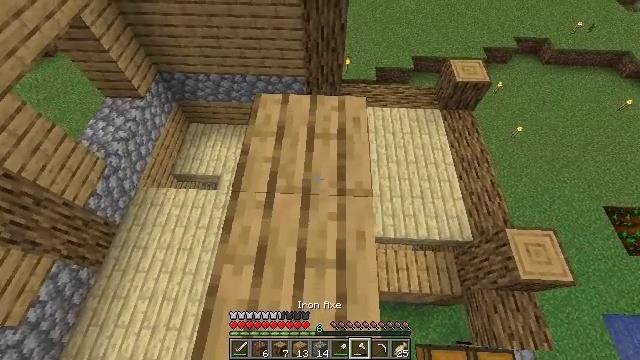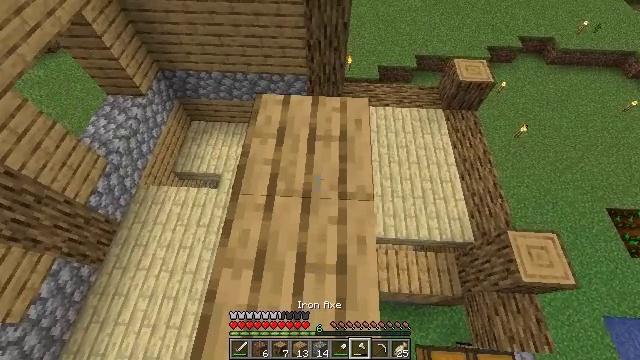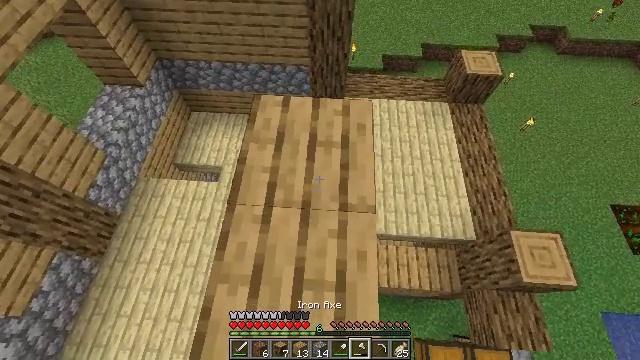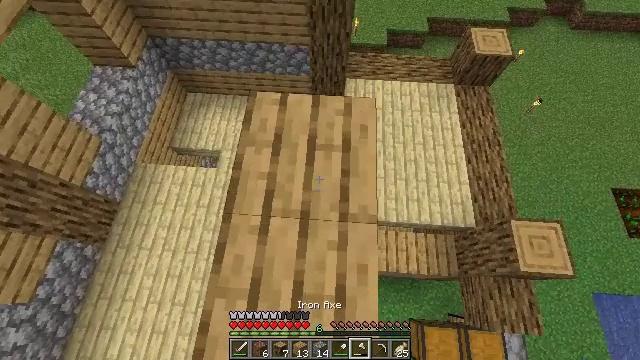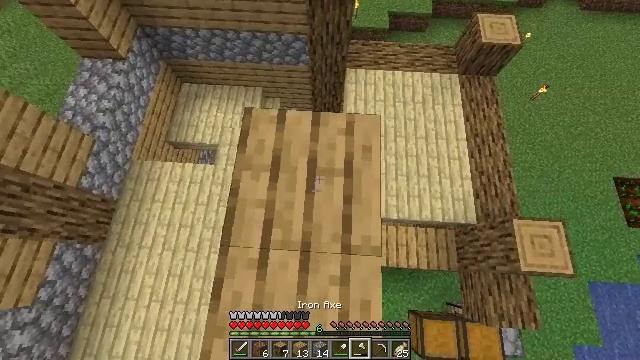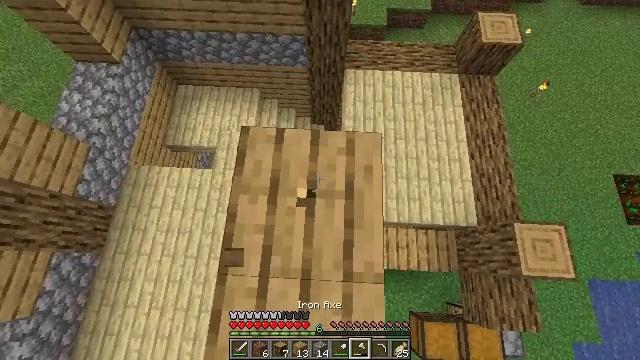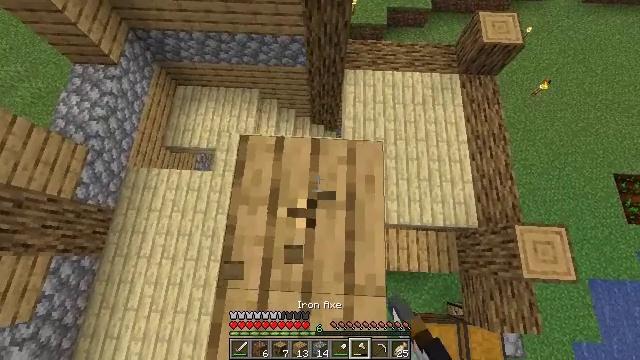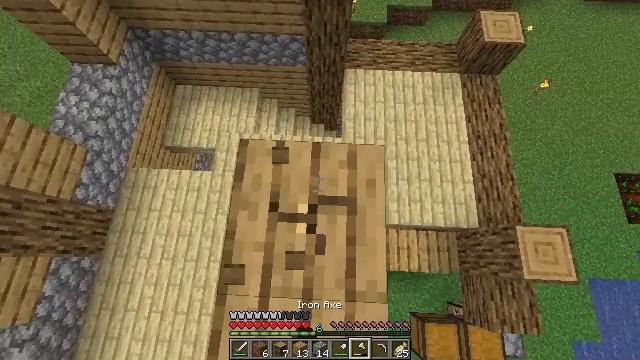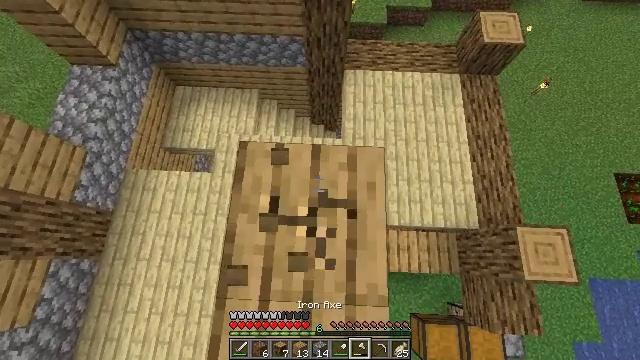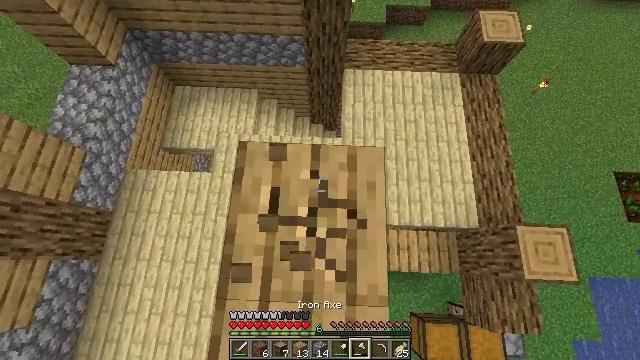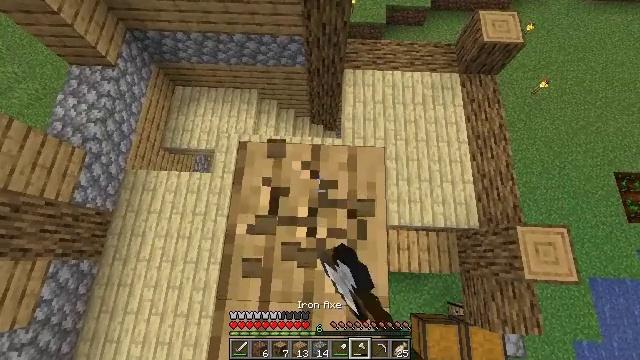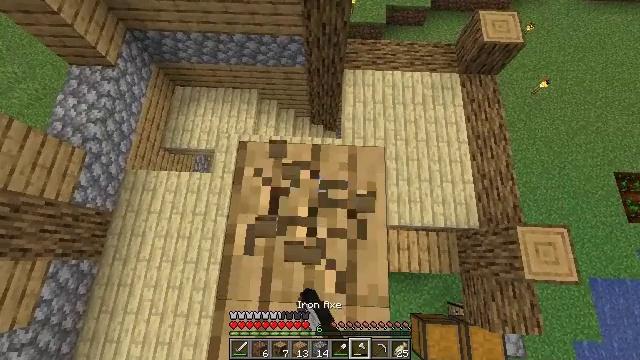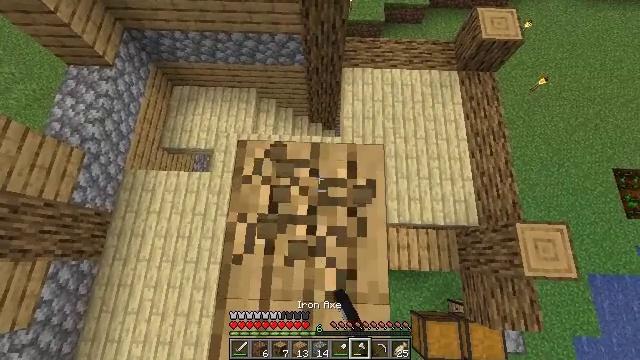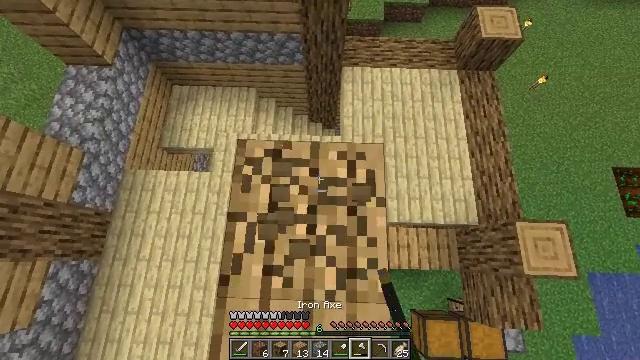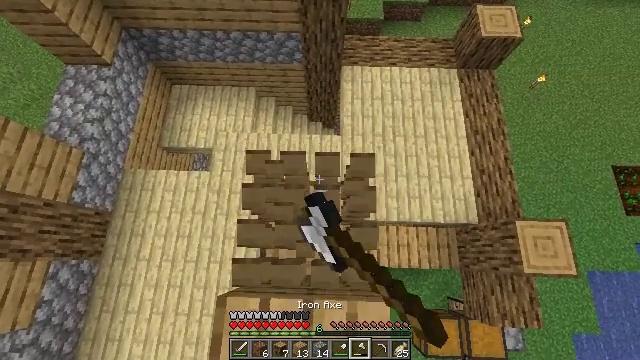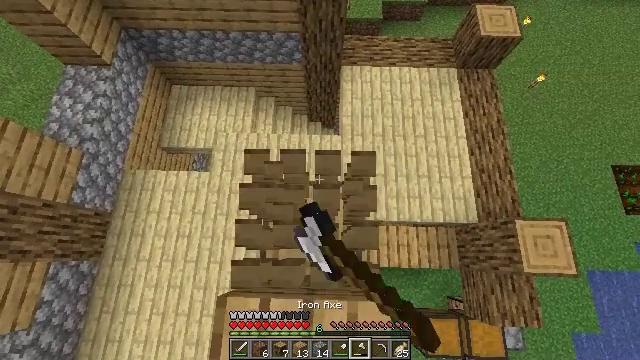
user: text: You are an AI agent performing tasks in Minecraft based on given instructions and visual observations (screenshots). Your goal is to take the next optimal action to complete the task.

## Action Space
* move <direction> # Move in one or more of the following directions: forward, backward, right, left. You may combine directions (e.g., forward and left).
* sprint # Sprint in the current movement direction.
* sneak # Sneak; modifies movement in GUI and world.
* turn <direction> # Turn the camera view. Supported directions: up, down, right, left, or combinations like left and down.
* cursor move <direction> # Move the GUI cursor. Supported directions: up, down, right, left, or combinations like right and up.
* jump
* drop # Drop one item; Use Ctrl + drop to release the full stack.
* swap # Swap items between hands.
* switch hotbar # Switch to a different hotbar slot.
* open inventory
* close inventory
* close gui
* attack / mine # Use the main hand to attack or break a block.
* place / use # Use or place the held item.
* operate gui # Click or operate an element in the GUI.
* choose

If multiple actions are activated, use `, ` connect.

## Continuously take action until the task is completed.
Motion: motion action
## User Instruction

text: Break the existing planks.
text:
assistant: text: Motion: move forward
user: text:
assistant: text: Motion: move forward, turn down
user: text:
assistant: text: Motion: move forward, turn down
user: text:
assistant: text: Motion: move forward, turn down
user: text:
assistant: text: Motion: attack / mine
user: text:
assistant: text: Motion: attack / mine
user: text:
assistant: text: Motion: attack / mine
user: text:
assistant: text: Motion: attack / mine
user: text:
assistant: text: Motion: attack / mine
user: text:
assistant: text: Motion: attack / mine
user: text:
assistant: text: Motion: attack / mine
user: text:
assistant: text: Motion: attack / mine
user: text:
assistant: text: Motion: attack / mine
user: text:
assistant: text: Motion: attack / mine
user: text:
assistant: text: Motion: attack / mine
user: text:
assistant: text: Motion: attack / mine
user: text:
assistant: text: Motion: move forward, attack / mine
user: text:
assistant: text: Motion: move forward
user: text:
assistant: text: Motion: no_op